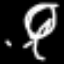
Label: angel